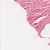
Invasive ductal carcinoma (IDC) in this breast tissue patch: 0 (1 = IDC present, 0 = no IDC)